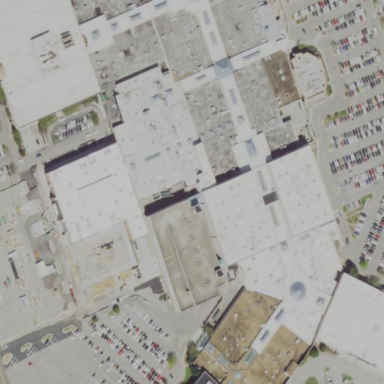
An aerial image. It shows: Mall building.